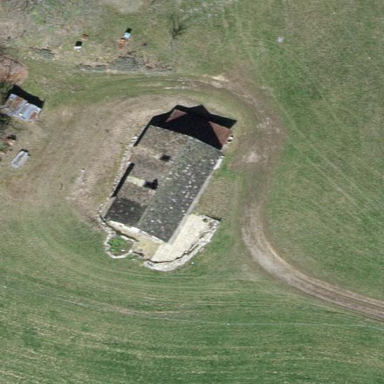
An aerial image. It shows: White farm building with gabled roof made of dark slate gray roof tiles. The roof is oriented along the building's length.